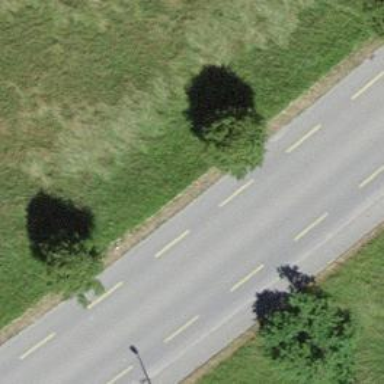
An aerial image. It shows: Primary highway with designated cycle lane.